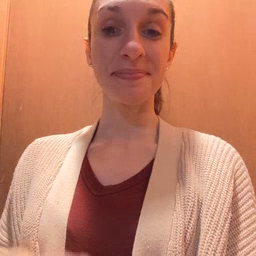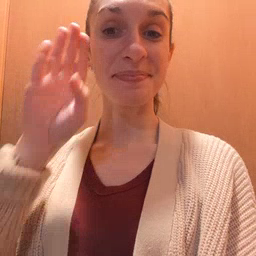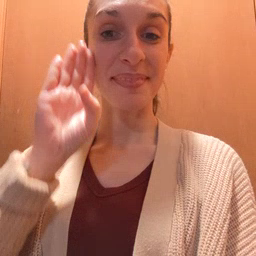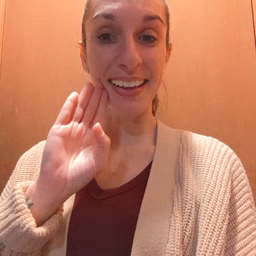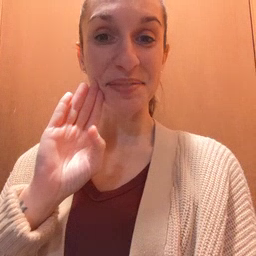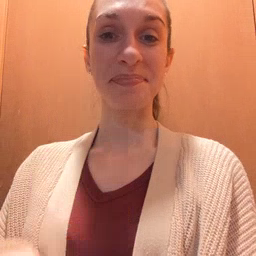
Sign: brown